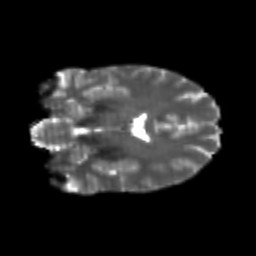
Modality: T2w
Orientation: coronal
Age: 25
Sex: female
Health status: healthy
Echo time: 0.074 s